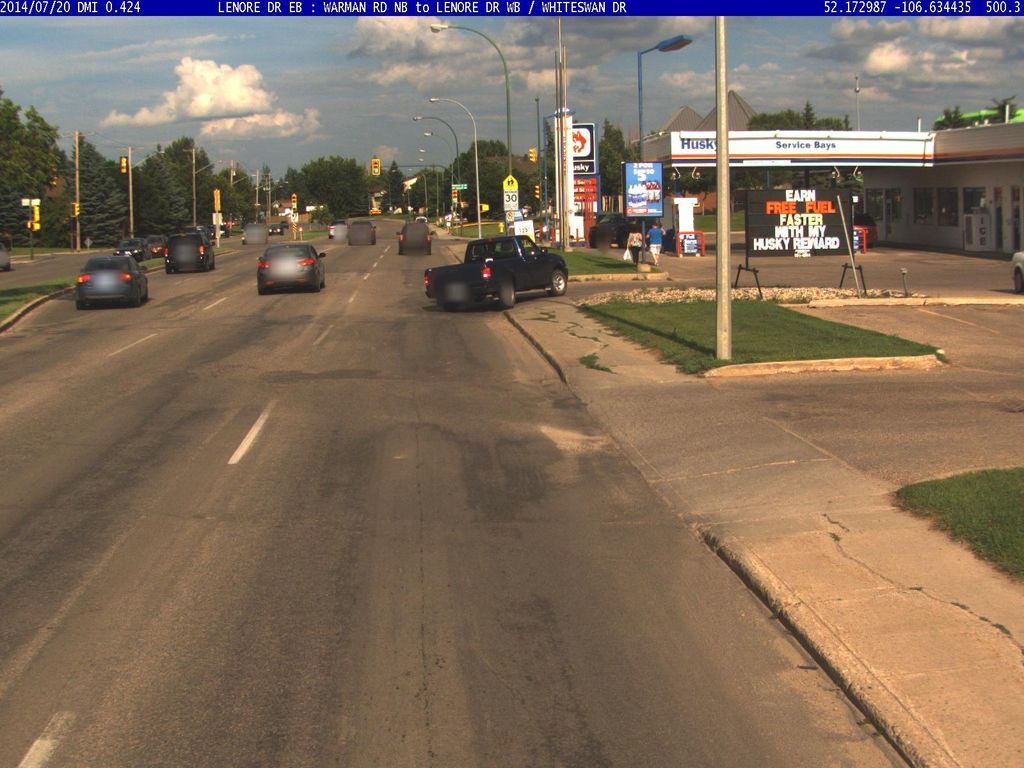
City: saskatoon